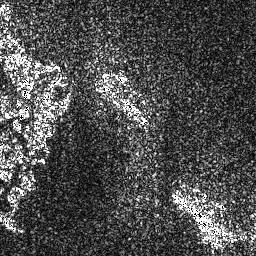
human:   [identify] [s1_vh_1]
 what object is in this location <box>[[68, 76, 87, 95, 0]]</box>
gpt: <ref>1 large ship at the bottom right</ref>